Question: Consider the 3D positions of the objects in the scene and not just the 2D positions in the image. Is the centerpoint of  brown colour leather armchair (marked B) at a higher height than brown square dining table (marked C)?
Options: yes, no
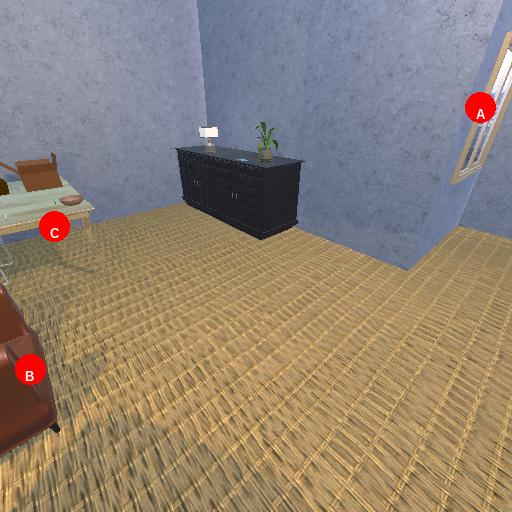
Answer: yes